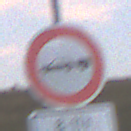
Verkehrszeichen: VerbotPersonenkraftwagenMitAnhaenger
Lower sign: ZeitangabenOhneBeschraenkungAufWochentage2
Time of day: SunriseSunset
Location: Outdoor (RoadRail)
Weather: PartlyCloudy
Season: NotSpecified
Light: Natural